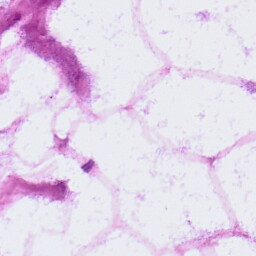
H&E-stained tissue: LymphNode